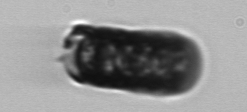
Label: Paralia_sulcata